Aerial crown-view tile of a tropical tree (Barro Colorado Island, Panama), acquired 20241014:
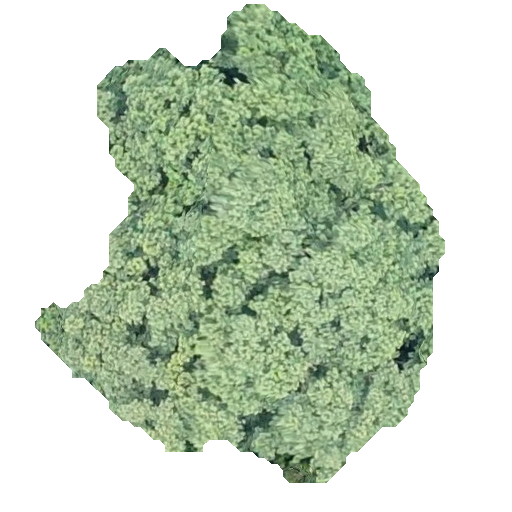
Species: Luehea seemannii
GBIF accepted scientific name: Luehea seemannii
Crown area: 194.249 m²